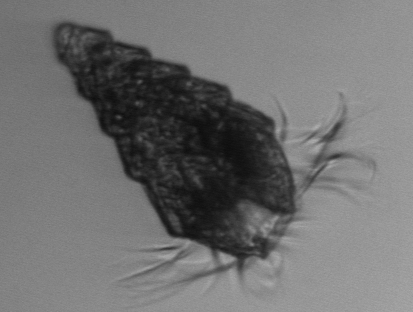
Label: Laboea_strobila